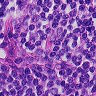
Metastatic tissue present: no